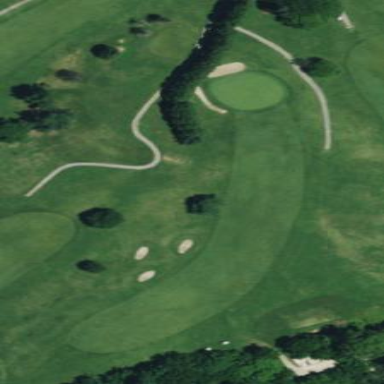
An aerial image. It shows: Grassy area serving as fairway for golf.